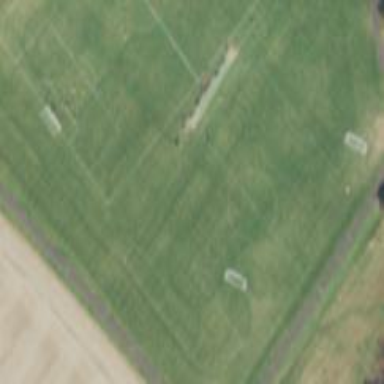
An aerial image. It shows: Turf cricket pitch for leisure land.